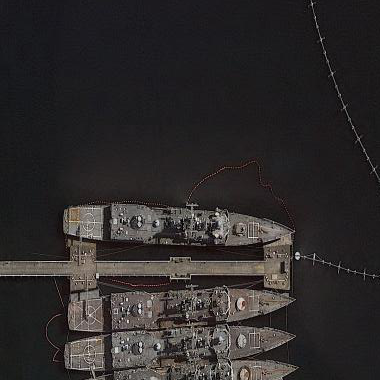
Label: destroyer